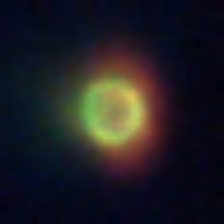
Taxon: Centric
Group: Diatoms